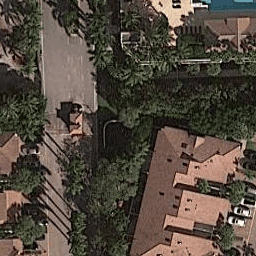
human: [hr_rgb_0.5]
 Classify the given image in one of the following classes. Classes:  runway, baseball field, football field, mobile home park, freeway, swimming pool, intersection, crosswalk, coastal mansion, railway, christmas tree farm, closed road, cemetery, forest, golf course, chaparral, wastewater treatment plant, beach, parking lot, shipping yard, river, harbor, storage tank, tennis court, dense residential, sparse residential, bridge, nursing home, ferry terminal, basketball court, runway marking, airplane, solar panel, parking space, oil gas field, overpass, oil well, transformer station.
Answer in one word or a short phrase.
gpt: coastal mansion